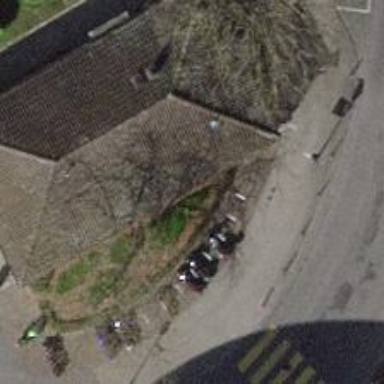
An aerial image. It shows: Residential building.